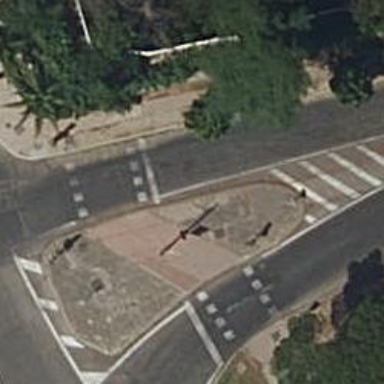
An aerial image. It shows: Road crossing with traffic signals.